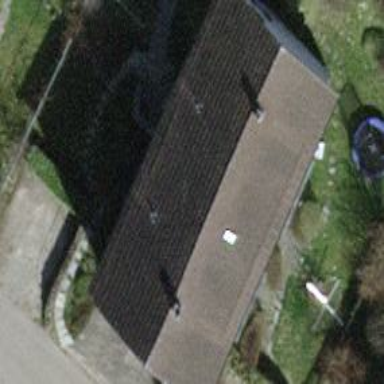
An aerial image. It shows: Building with tile roof.